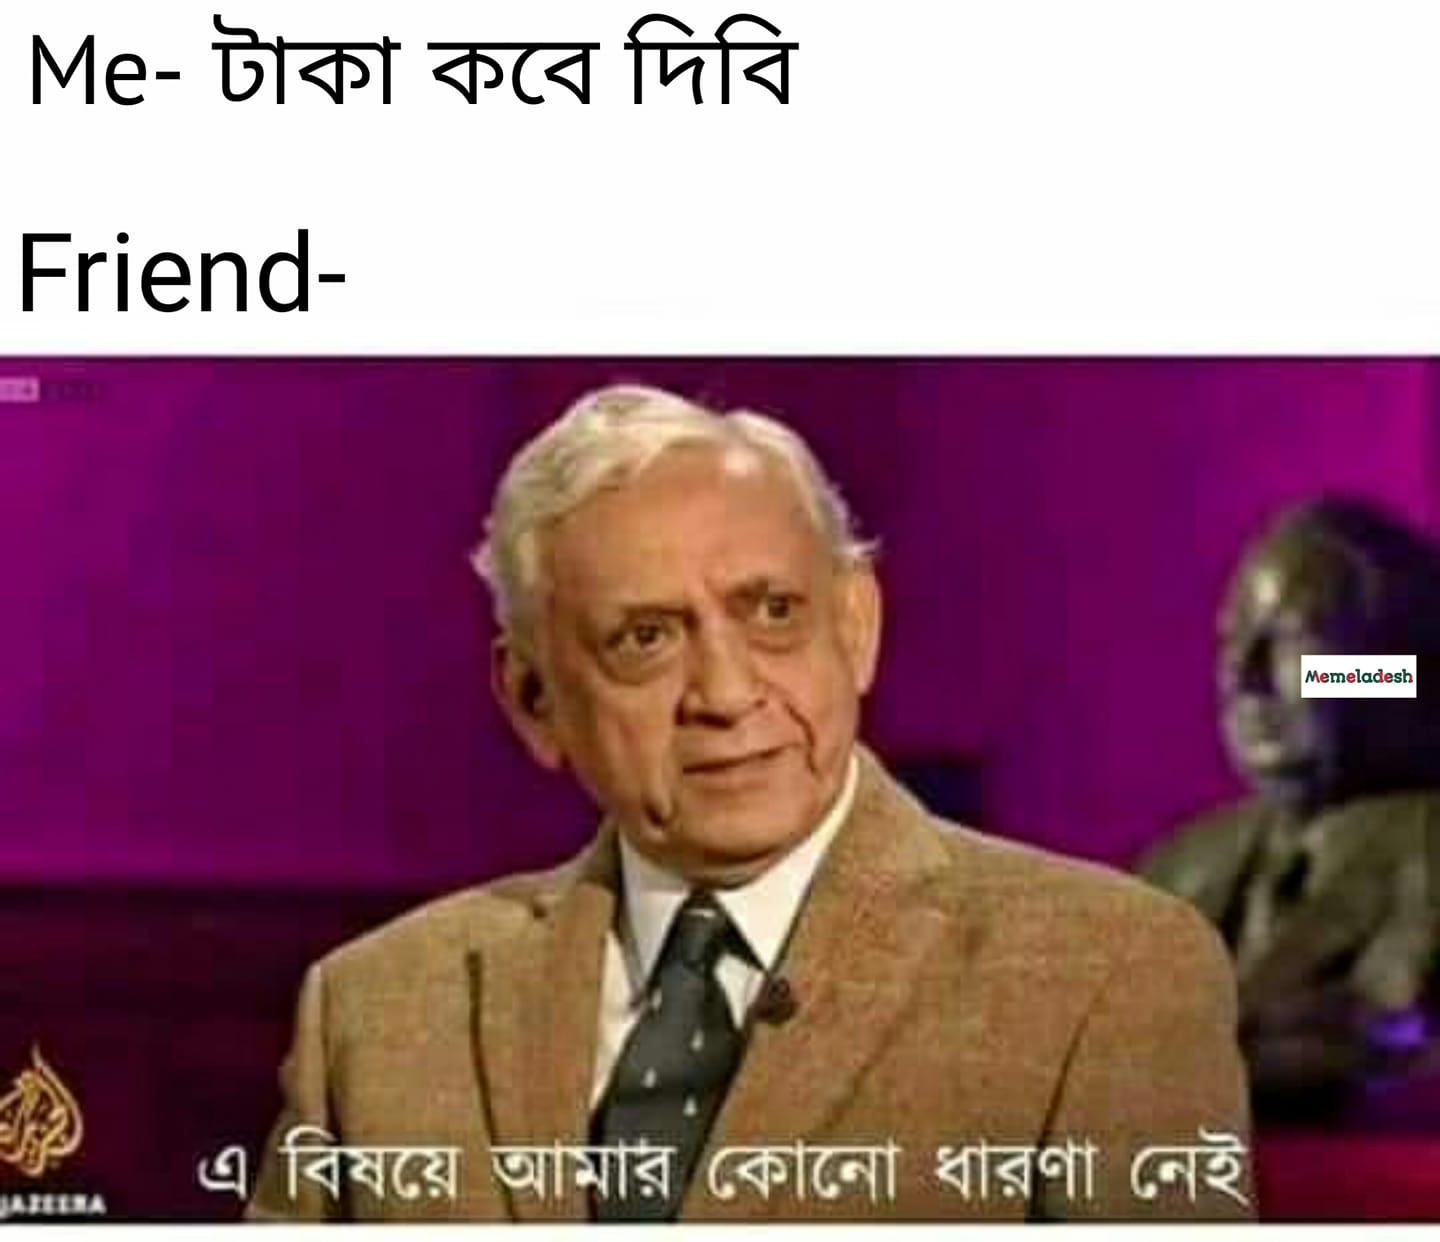
Caption: Me -  টাকা কবে দিবি    Friend -   এ বিষয়ে আমার কোনো ধারণা নেই
Label: non-hate